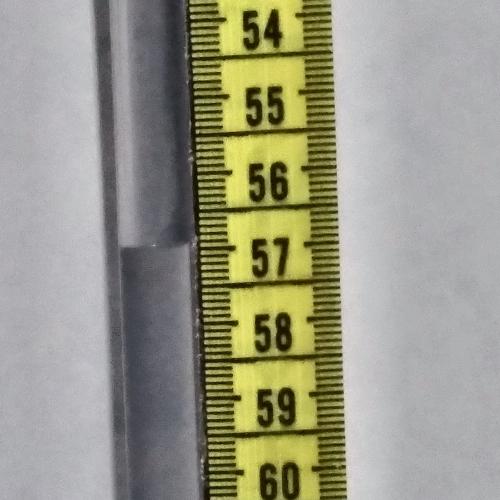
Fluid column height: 56.9 cm